Aerial crown-view tile of a tropical tree (Barro Colorado Island, Panama), acquired 20241216:
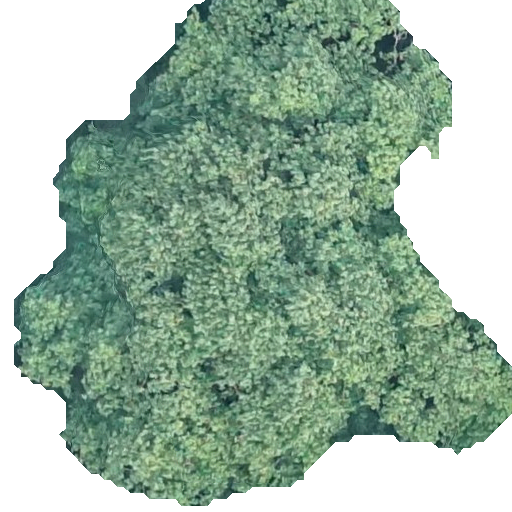
Species: Hieronyma alchorneoides
GBIF accepted scientific name: Hieronyma alchorneoides
Crown area: 253.568 m²